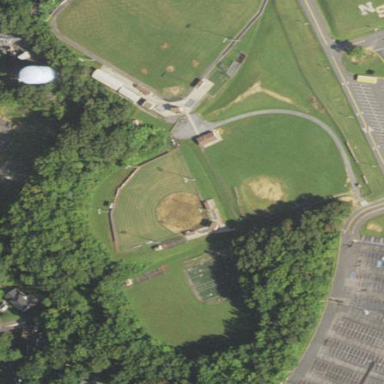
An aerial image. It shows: Softball pitch for leisure and sport activities.